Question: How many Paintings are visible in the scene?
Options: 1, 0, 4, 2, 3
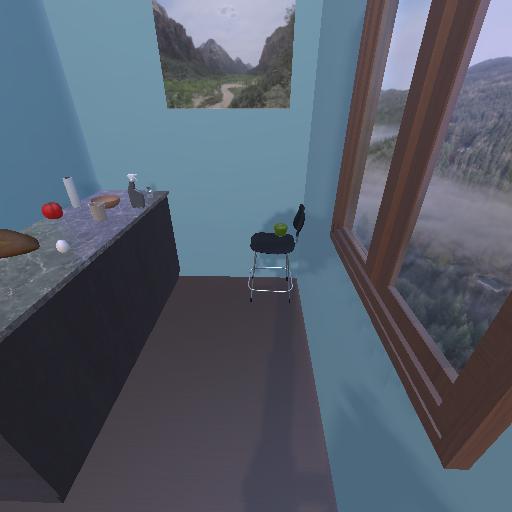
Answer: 1